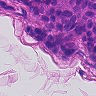
Metastatic tissue present: yes